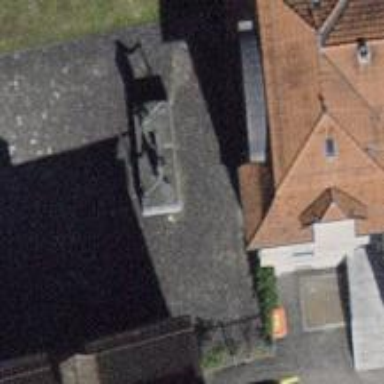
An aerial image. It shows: Historic memorial.